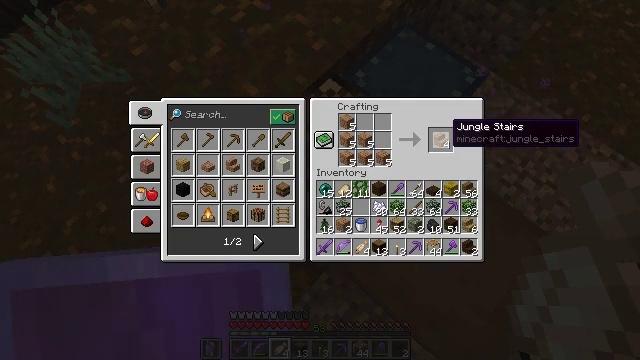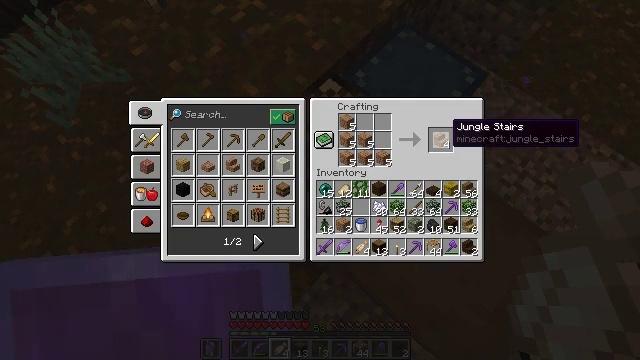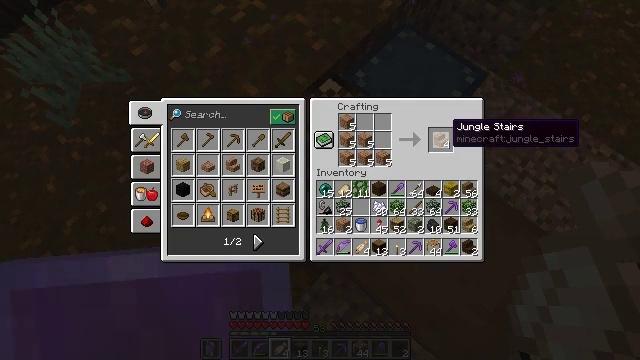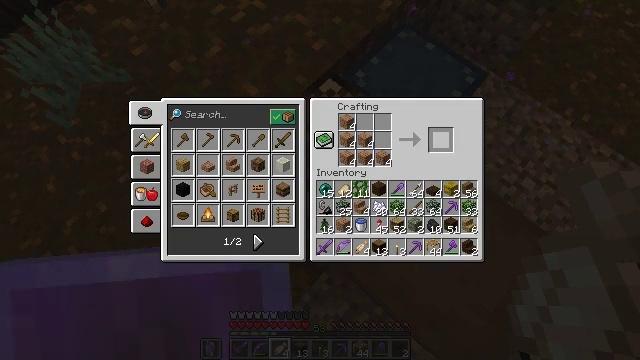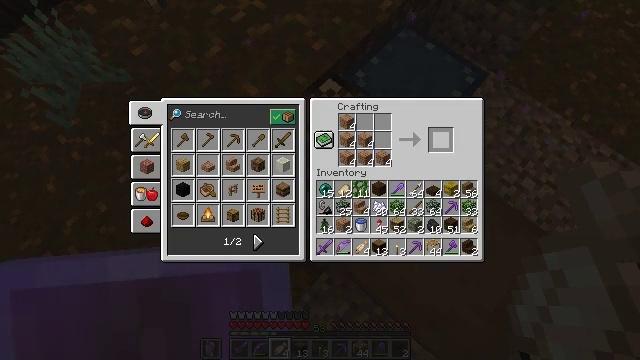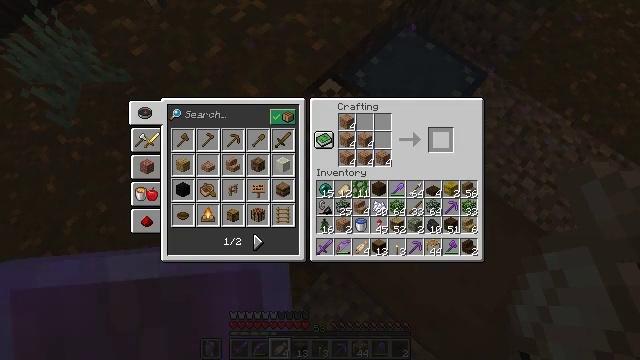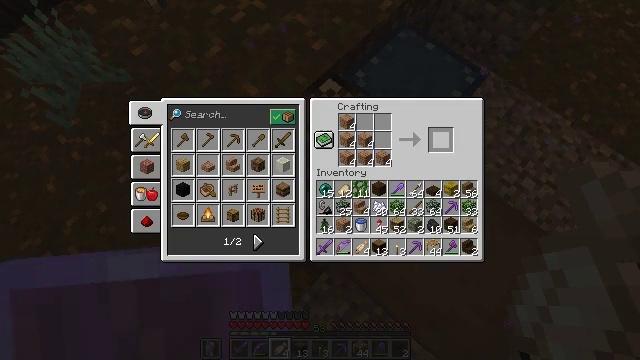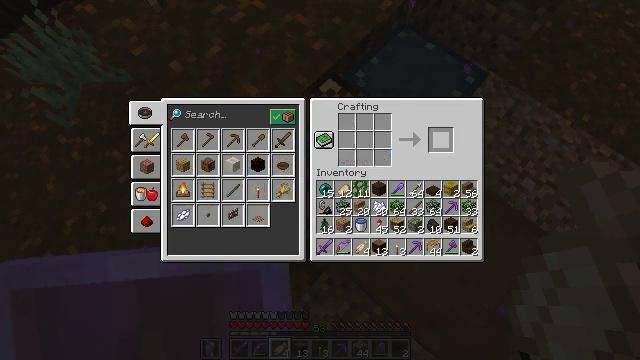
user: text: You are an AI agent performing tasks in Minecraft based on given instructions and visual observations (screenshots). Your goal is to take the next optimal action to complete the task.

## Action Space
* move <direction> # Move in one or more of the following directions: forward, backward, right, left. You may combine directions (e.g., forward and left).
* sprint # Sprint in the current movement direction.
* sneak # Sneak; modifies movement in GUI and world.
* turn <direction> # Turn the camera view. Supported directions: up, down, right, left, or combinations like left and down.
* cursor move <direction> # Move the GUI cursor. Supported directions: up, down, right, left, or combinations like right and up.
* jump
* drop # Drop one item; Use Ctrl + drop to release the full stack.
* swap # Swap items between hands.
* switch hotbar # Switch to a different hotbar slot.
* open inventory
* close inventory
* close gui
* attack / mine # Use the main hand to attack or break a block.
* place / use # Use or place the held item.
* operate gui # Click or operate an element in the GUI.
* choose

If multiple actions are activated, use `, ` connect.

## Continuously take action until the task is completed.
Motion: motion action
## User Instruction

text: Get jungle stairs by crafting with jungle planks.
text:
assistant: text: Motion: sneak
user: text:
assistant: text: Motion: sneak
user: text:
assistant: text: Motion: sneak, attack / mine
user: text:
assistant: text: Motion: sneak, attack / mine
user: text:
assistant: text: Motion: sneak, attack / mine
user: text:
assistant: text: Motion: sneak, attack / mine
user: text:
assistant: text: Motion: sneak, attack / mine
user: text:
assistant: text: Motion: sneak, attack / mine